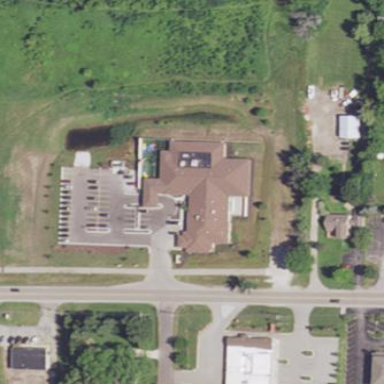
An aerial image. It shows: Building serving as veterinary clinic.